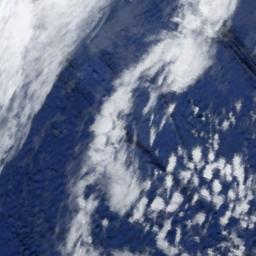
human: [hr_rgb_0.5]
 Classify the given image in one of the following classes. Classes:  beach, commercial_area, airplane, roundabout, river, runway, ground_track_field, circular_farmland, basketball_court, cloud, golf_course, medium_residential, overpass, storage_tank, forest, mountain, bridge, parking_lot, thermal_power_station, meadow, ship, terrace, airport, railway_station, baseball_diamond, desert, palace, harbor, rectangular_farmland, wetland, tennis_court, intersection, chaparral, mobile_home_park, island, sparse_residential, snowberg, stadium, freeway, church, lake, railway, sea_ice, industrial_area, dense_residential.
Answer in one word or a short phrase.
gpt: cloud